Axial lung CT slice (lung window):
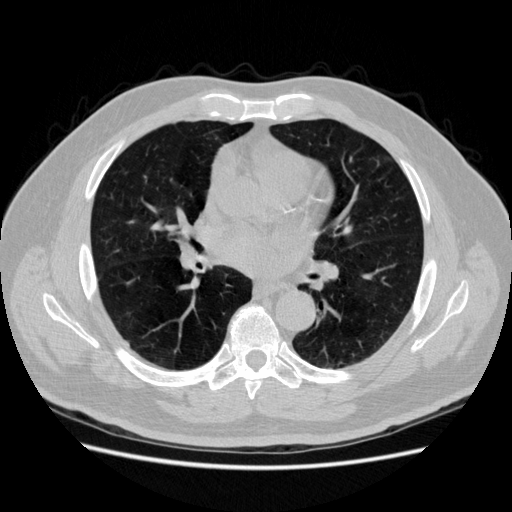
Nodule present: no